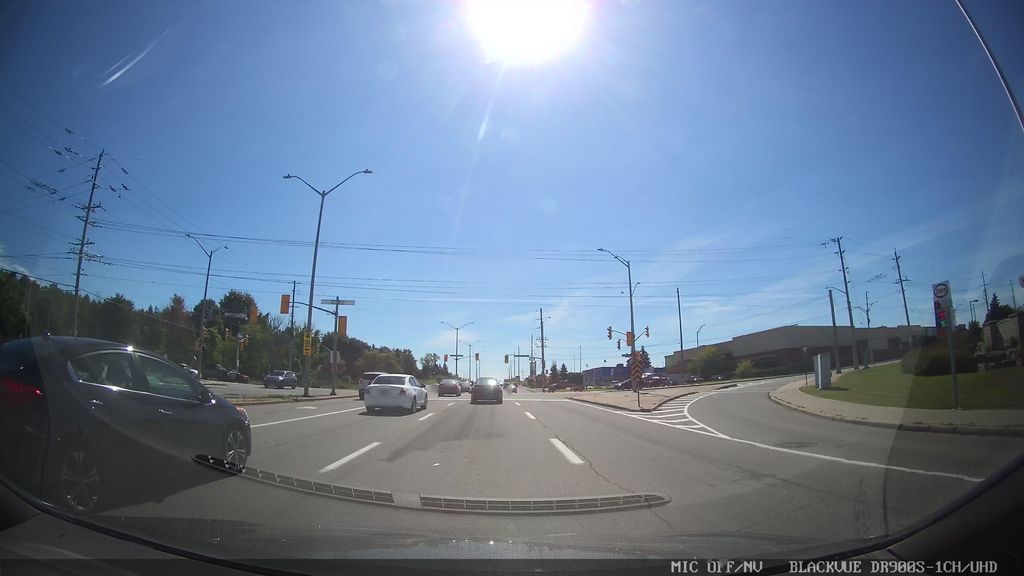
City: ottawa-gatineau